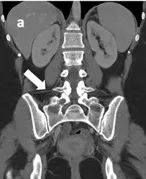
Iliac bone CT scans highlight: (A) a lesion with lytic features located in the right iliac wing and sacral wing (indicated by the arrow) at the onset of bone metastasis.
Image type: radiology (ct)